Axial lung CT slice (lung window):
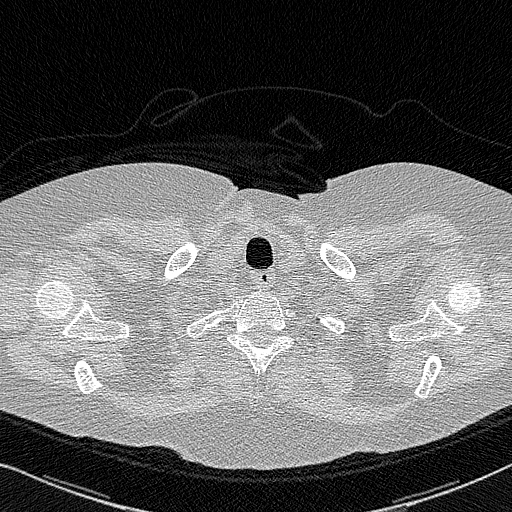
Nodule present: no